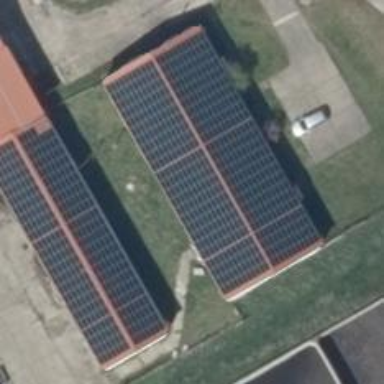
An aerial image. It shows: Solar photovoltaic panel generator.